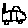
Label: car